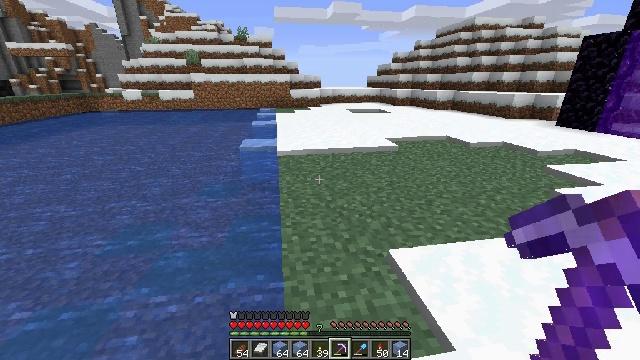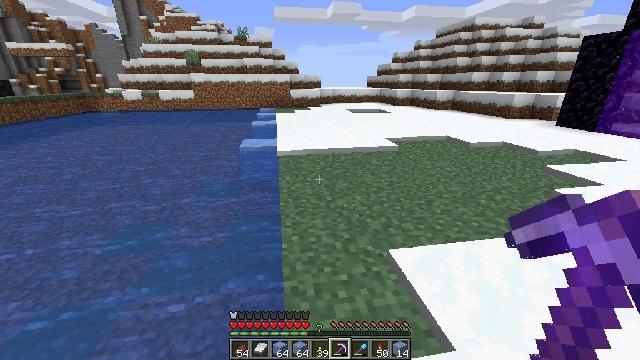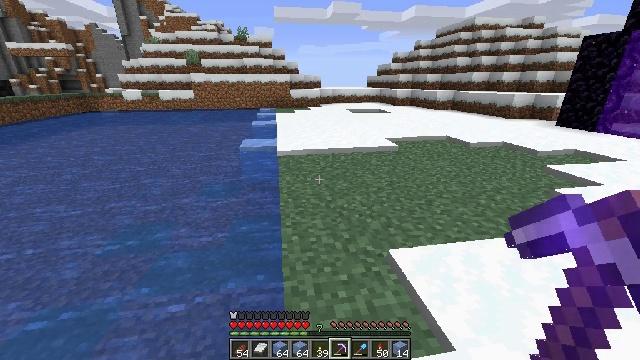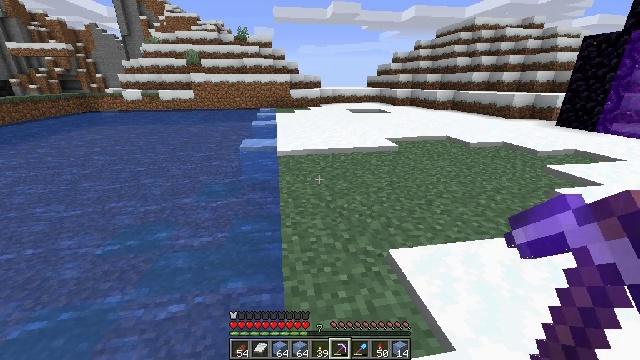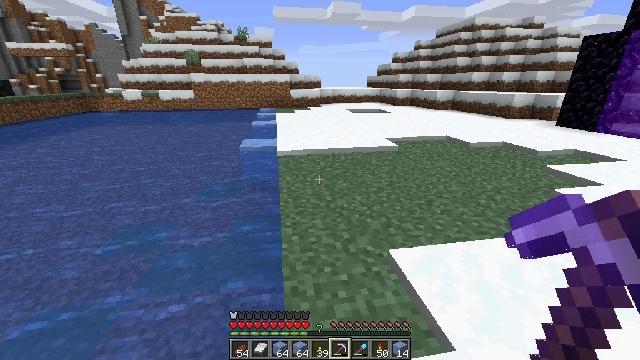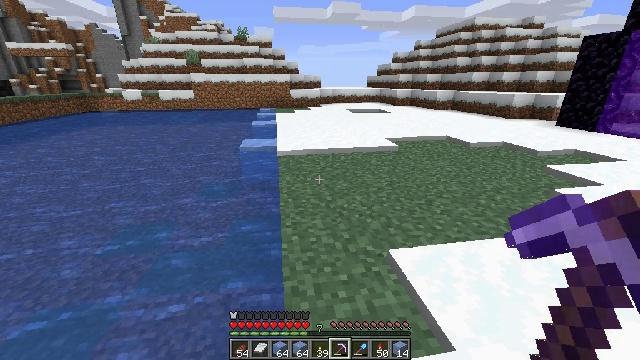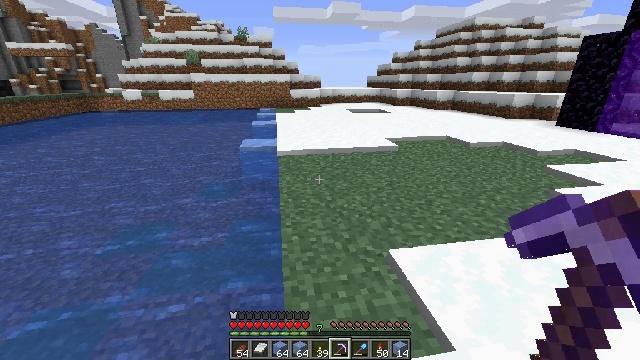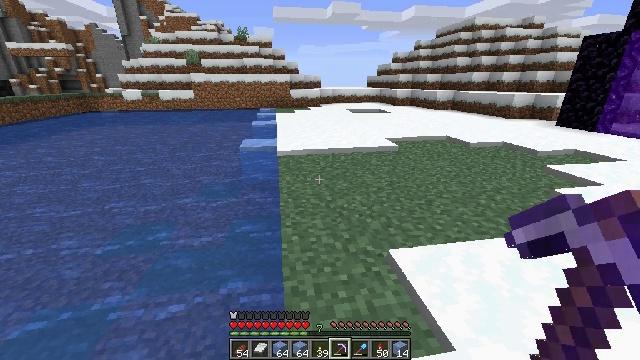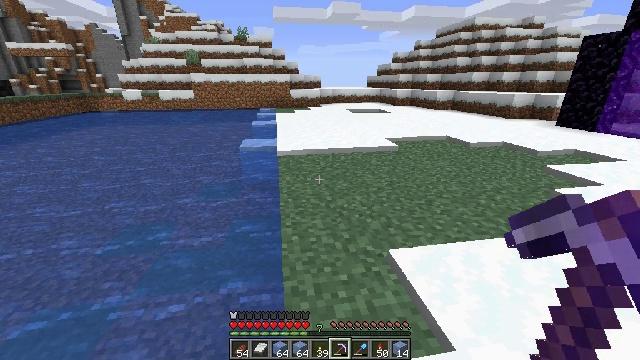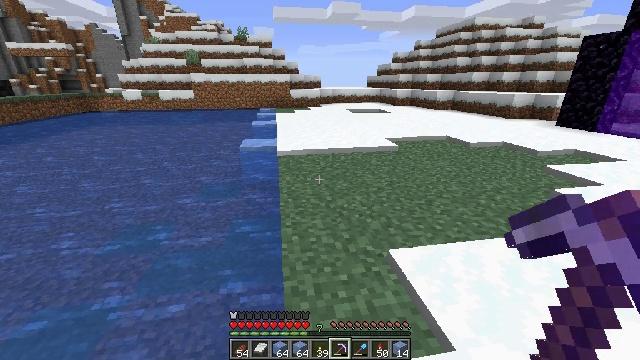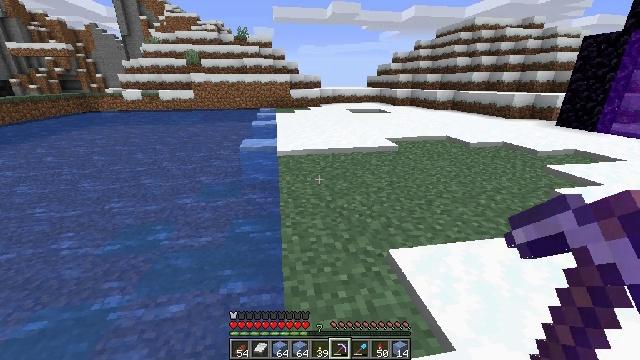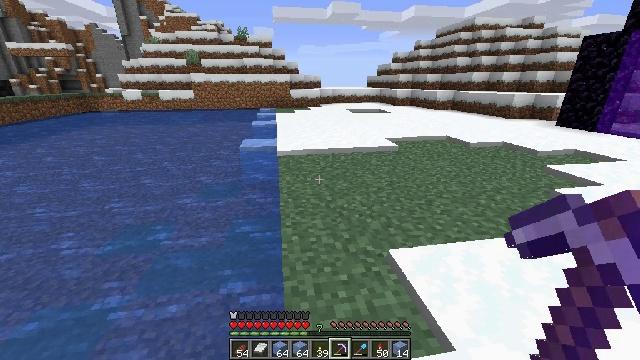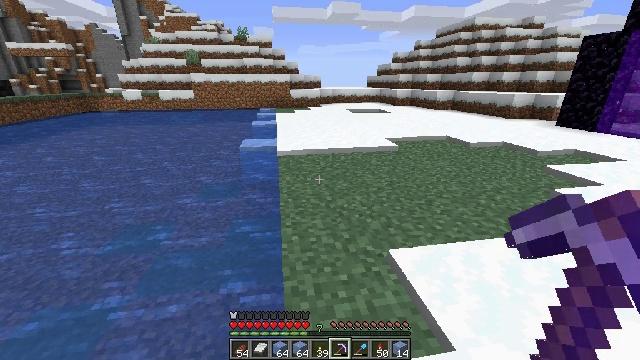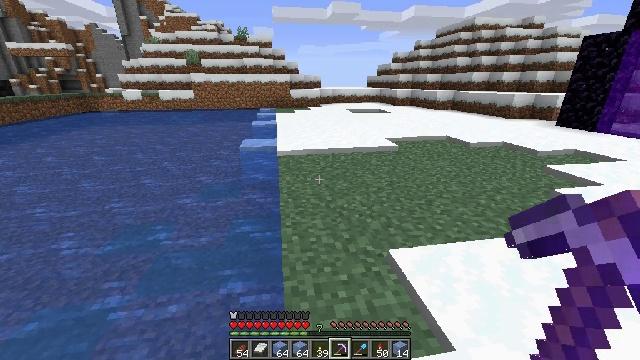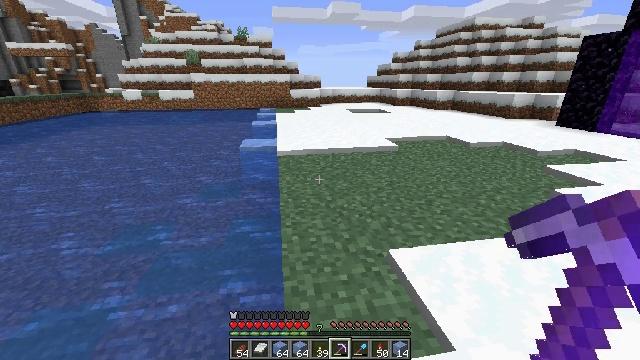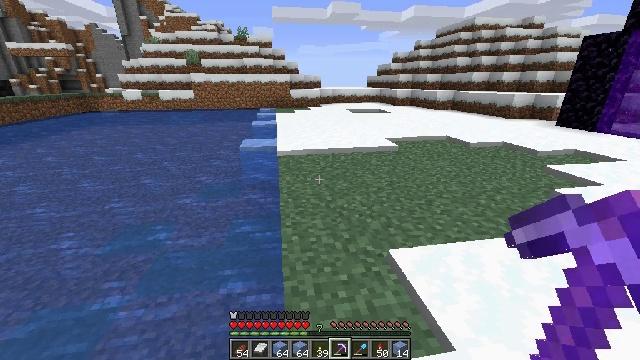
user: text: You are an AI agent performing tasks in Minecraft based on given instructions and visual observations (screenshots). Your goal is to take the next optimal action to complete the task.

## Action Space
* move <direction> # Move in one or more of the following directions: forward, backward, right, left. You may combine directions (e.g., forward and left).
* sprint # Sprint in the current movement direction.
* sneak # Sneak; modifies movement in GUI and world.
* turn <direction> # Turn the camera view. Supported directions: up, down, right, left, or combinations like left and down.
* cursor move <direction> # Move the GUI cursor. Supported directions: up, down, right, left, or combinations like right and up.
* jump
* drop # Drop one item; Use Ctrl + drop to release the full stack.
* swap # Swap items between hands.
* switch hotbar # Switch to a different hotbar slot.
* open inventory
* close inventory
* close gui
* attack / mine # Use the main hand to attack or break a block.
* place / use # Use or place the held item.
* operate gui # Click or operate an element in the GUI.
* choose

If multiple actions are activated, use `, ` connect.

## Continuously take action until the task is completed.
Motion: motion action
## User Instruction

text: Mine ice to use in an ice pathway.
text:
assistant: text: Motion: no_op
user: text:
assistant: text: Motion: no_op
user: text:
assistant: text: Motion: no_op
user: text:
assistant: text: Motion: no_op
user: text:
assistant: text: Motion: no_op
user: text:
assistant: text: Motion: no_op
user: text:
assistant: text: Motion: no_op
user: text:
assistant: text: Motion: no_op
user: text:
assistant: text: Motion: no_op
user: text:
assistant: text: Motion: no_op
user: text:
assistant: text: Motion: no_op
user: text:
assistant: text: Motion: no_op
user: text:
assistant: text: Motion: no_op
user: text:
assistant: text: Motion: no_op
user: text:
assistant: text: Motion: no_op
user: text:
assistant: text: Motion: no_op
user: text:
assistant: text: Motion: no_op
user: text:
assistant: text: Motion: no_op
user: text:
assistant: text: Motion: no_op
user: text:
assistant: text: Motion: no_op
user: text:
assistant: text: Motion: no_op
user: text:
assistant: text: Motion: no_op
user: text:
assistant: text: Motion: no_op
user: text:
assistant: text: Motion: no_op
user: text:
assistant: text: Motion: no_op
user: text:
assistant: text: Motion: no_op
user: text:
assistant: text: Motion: no_op
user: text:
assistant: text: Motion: no_op
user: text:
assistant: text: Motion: no_op
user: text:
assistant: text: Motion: no_op